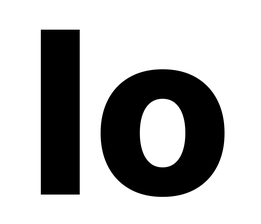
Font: Inter_ExtraBold